【题型】填空题　【知识点】平面几何　【难度】easy
如图，在$\triangle ABC$中，$DE \parallel BC$，$BE$与$CD$相交于点$F$，如果$S_{\triangle DEF}:S_{\triangle BCF}=1:9$，那么$S_{\triangle ADE}:S_{\triangle DEC}$等于\underline{\quad\quad\quad\quad\quad\quad}

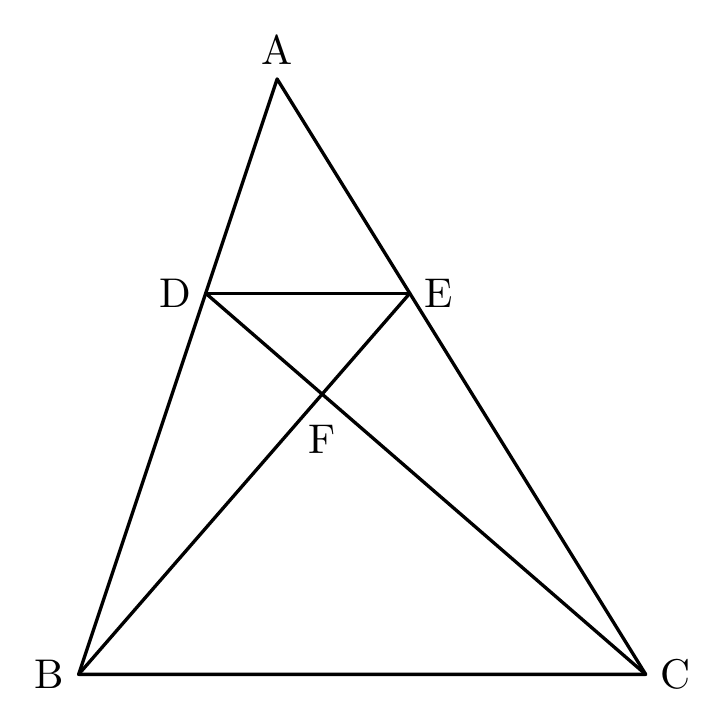
【解答】
【答案】$1:2$

【分析】首先根据$DE \parallel BC$得到$\triangle DEF \backsim \triangle CBF$，根据$S_{\triangle DEF}:S_{\triangle BCF}=1:9$，得出$DE:CB=1:3$，然后得到$AE:EC=1:2$，再根据同底不同高，面积比等于高之比即可.

【详解】解：$\because DE \parallel BC$，

$\therefore \triangle DEF \backsim \triangle CBF$，

$\because S_{\triangle DEF}:S_{\triangle BCF}=1:9$，

$\therefore DE:CB=1:3$，

分别过点$E$、$A$作$BC$、$DE$的垂线，交于$M$、$N$，

在$\text{Rt}\triangle EMC$与$\text{Rt}\triangle ANE$，

$\angle AEN = \angle ECM$，$\angle ANE = \angle EMC = 90^\circ$，

$\therefore \text{Rt}\triangle EMC \backsim \text{Rt}\triangle ANE$，

$\therefore AN:EM = AE:EC = 1:2$，

$\therefore S_{\triangle ADE}:S_{\triangle DEC} = AN:EM = 1:2$，

故答案是：$1:2$.

【点睛】本题考查了相似三角形的判定与性质，解题的关键是了解相似三角形面积的比等于相似比的平方.
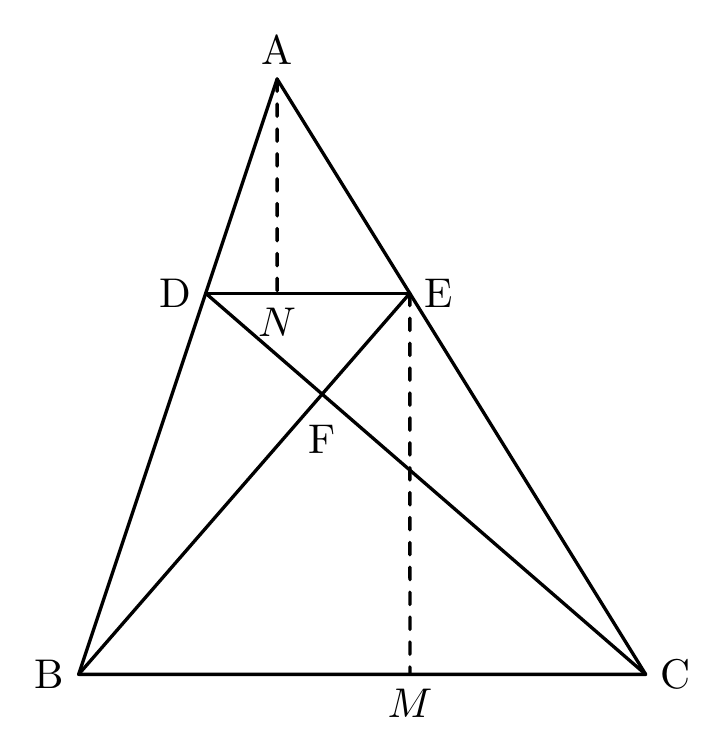